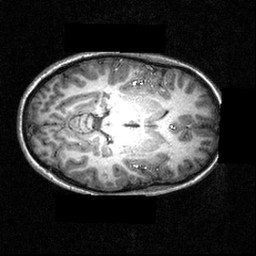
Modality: T1w
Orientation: axial
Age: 12
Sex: female
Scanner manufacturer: siemens
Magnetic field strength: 3.951 T
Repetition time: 1.5 s
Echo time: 0.00335 s